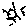
Label: sun